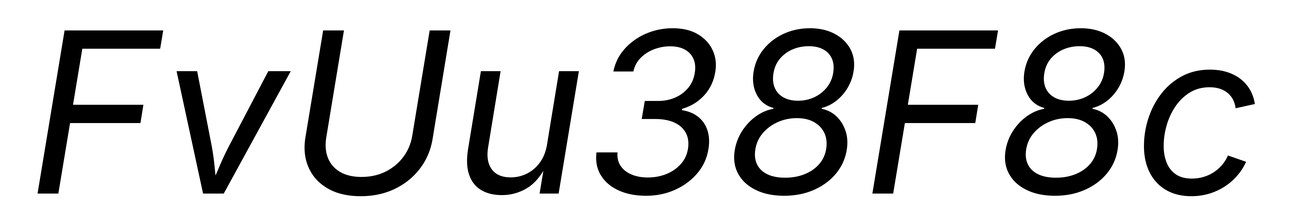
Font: Inter-Italic_Italic